Question: I have been presented a task that I'm struggling with, in terms of efficiency. I have a database that can have hundreds of thousands of transactions & people. My goal is to find people who commonly have transactions near one another (Person X has had a transaction within 10 minutes of person Y, on 5 separate occasions).
I'm struggling to wrap my head around an efficient way to approach this. The simplest approach is :
'''
foreach(var doc in db.Transactions.OrderBy(d => d.TransactionID))
{
foreach(var doc2 in db.Transactions.Where(d => d.TransactionID > doc.TransactionID))
{
if(doc2.DateCreated.IsBetween(doc.DateCreated,minutes))
{
// hit found
}
}
}
'''
(TransactionID is a bigint identity). Once I have my list of 'hits', it would be easy to count occurrences. But this is obviously pretty poor. The run time is
 which will be very slow at 1M+ transactions. I've researched some algorithms, but I can't find any that apply to my situation. Can anyone offer guidance on where to begin speeding this up?
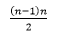
Answer: Few tips:
1. Do it on the database side (e.g. stored proc) - loading and processing 1M+ records will create overhead even if the algorithm is improved.
2. Separate all your data into buckets of size 10 minutes (assuming 10 minutes is your detection threshold). Then for each bucket you'd only need to check the adjacent ones, which should reduce the volume of comparison operations.
3. Make sure you operate on e.g. epoch time to avoid complex datetime operations.